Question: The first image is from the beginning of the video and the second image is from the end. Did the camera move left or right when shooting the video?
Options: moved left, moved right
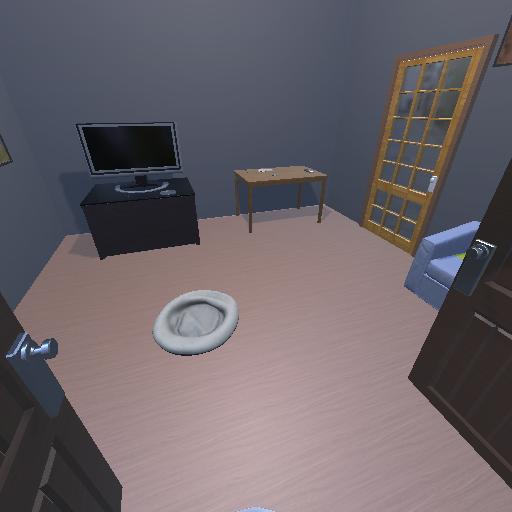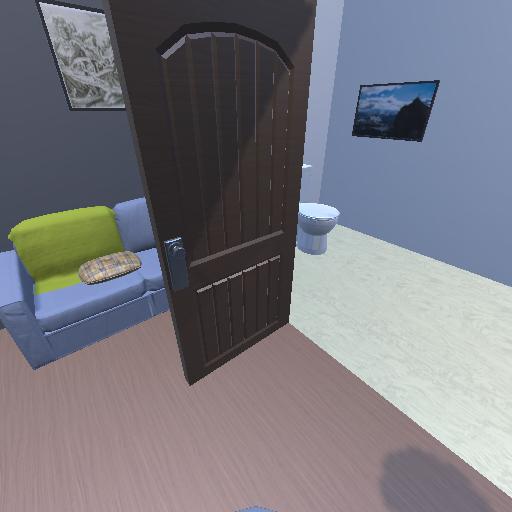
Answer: moved left